Question: I am develop in Android , I trying to set the 'UI' of 'button' by 'xml'.
The 'btn_corner.xml'(put in 'drawable') is like the following:
This 'xml' is use to set 'button UI'.
'''
<shape xmlns:android="http://schemas.android.com/apk/res/android">
<solid android:color="#FFFFFF" />
<corners android:radius="10dp"/>
</shape>
'''
And the part of 'xml' :
'''
<LinearLayout
android:layout_width="match_parent"
android:layout_height="wrap_content"
android:layout_alignParentTop="true"
android:orientation="vertical" >
<LinearLayout
android:layout_width="match_parent"
android:layout_height="wrap_content" >
<Button
android:id="@+id/findCameraButton"
android:layout_width="0dp"
android:layout_height="60dp"
android:layout_weight="4"
android:background="@drawable/btn_corners"
android:text="@string/label_find_camera"
android:textColor="#00BBFF" />
<Space
android:layout_width="0dp"
android:layout_height="match_parent"
android:layout_weight="0.5" />
<Button
android:id="@+id/cameraRecordButton"
android:layout_width="0dp"
android:layout_height="60dp"
android:layout_gravity="top"
android:layout_weight="4"
android:background="@drawable/btn_corners"
android:text="@string/label_camera_record"
android:textColor="#00BBFF" />
<Space
android:layout_width="0dp"
android:layout_height="match_parent"
android:layout_weight="0.5" />
<Button
android:id="@+id/cameraSnapshotButton"
android:layout_width="0dp"
android:layout_height="60dp"
android:layout_weight="4"
android:background="@drawable/btn_corners"
android:text="@string/label_camera_snapshot"
android:textColor="#00BBFF" />
</LinearLayout>
'''
But it show like the following:

Why the Button will move down after the button text change to 2 line?
Thanks in advance.
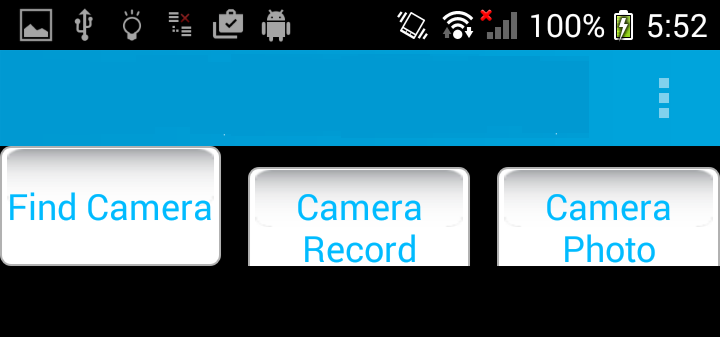
Answer: Please Change your layout of xml like below. This problem is due to layout_weight. I have changed layout_height in parent layout.
'''
<LinearLayout
android:layout_width="match_parent"
android:layout_height="60dp" >
<Button
android:id="@+id/findCameraButton"
android:layout_width="0dp"
android:layout_height="fill_parent"
android:layout_weight="4"
android:background="@drawable/btn_corners"
android:text="@string/label_find_camera"
android:textColor="#00BBFF" />
<Space
android:layout_width="0dp"
android:layout_height="fill_parent"
android:layout_weight="0.5" />
<Button
android:id="@+id/cameraRecordButton"
android:layout_width="0dp"
android:layout_height="fill_parent"
android:layout_gravity="top"
android:layout_weight="4"
android:background="@drawable/btn_corners"
android:text="@string/label_camera_record"
android:textColor="#00BBFF" />
<Space
android:layout_width="0dp"
android:layout_height="fill_parent"
android:layout_weight="0.5" />
<Button
android:id="@+id/cameraSnapshotButton"
android:layout_width="0dp"
android:layout_height="fill_parent"
android:layout_weight="4"
android:background="@drawable/btn_corners"
android:text="@string/label_camera_snapshot"
android:textColor="#00BBFF" />
</LinearLayout>
'''